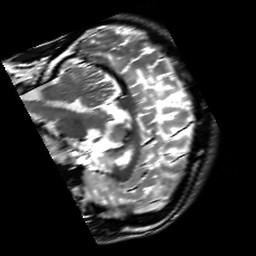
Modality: T2w
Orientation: sagittal
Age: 26
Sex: male
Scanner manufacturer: siemens
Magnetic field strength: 3 T
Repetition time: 7 s
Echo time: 0.09 s